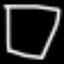
Label: square